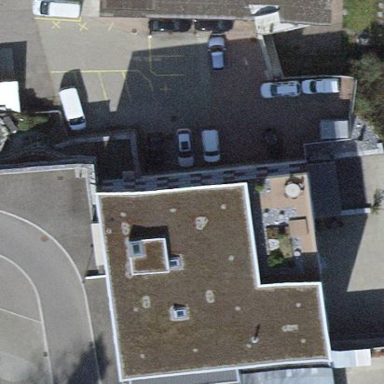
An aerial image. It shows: Commercial building.